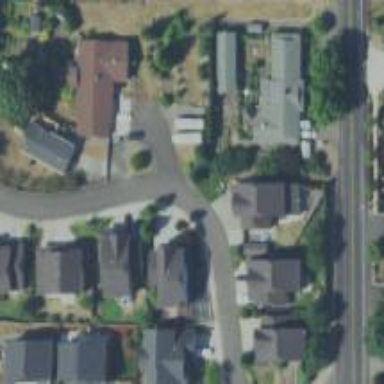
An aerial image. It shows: Residential road with sidewalk on the left side.